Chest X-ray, PA view. Patient: 62 years old, sex F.
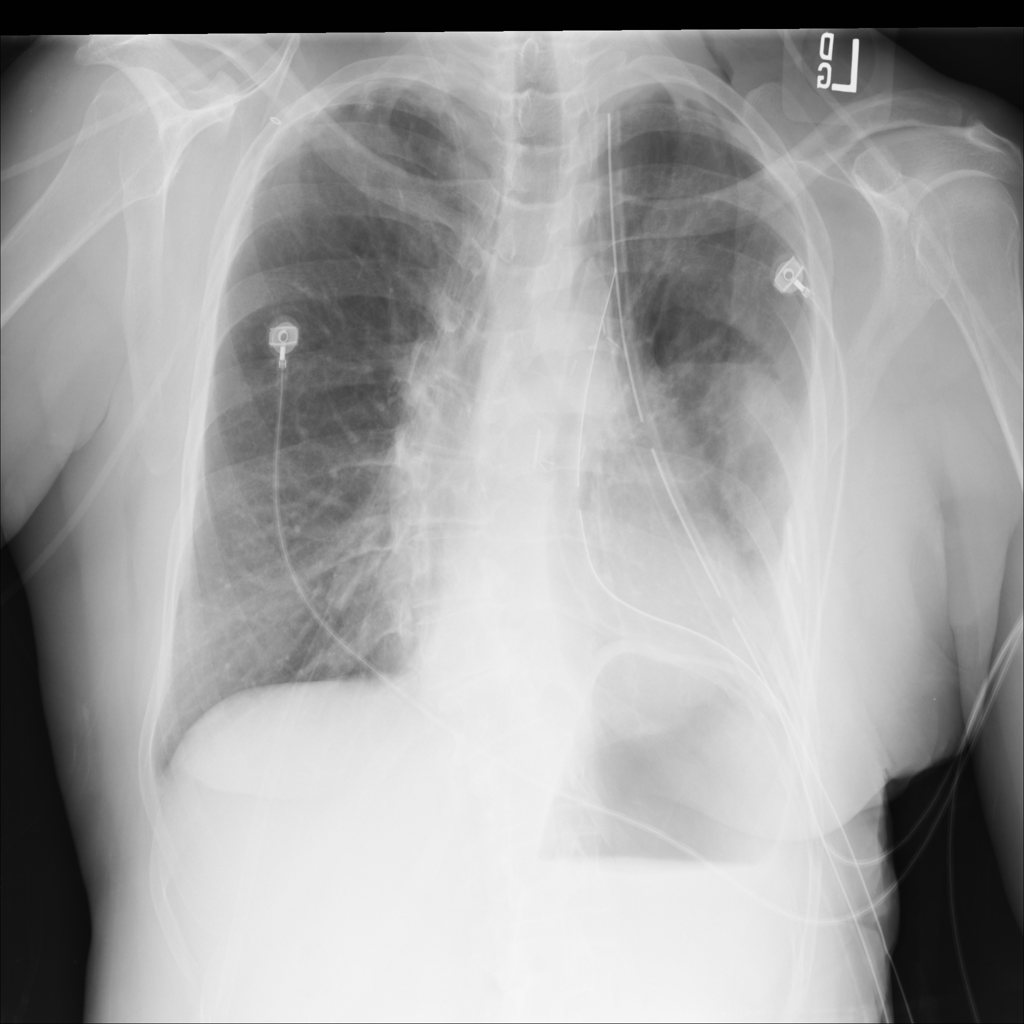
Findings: Pneumothorax